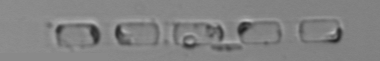
Label: Skeletonema